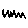
Label: zigzag